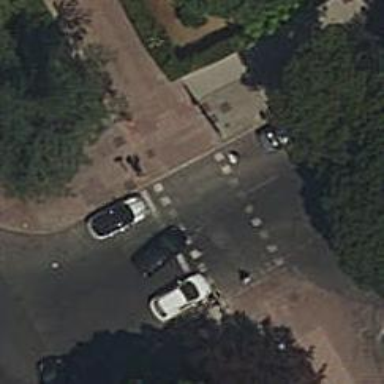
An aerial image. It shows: Road crossing with traffic signals.